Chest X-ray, AP view. Patient: 16 years old, sex M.
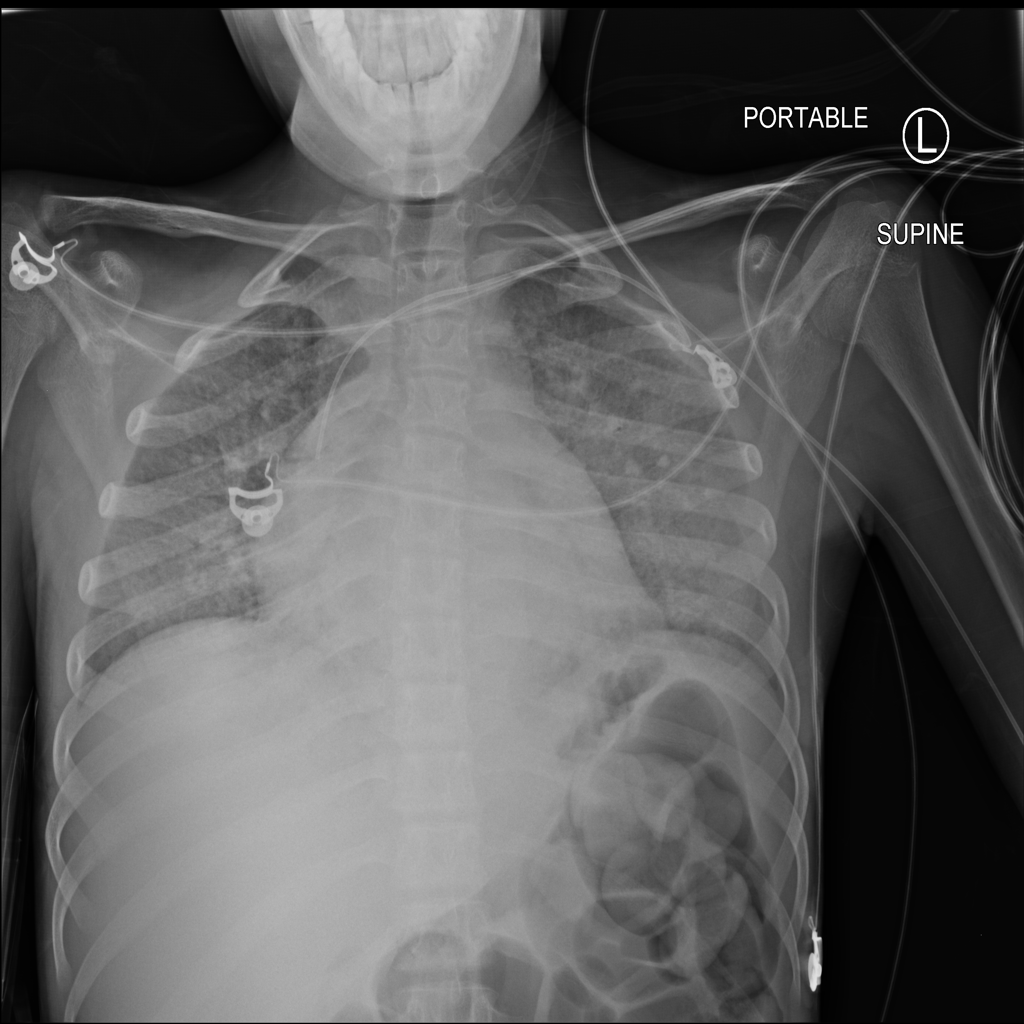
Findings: No Finding